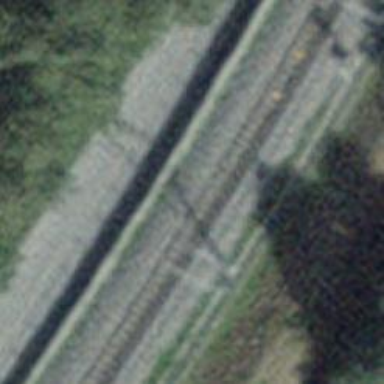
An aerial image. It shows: Single-track electrified railway with contact line.